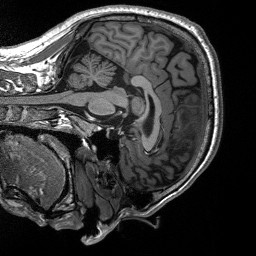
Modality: T1w
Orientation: sagittal
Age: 47
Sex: male
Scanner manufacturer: siemens
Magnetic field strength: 3 T
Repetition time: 2.53 s
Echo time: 0.00219 s